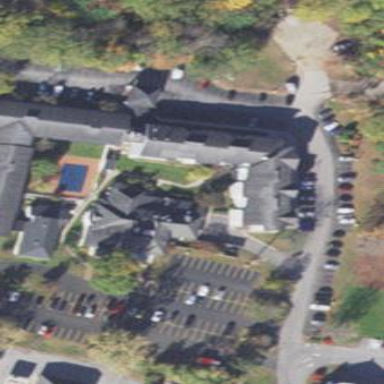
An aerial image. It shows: Hotel building.